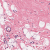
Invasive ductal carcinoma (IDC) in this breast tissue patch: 0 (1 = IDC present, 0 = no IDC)